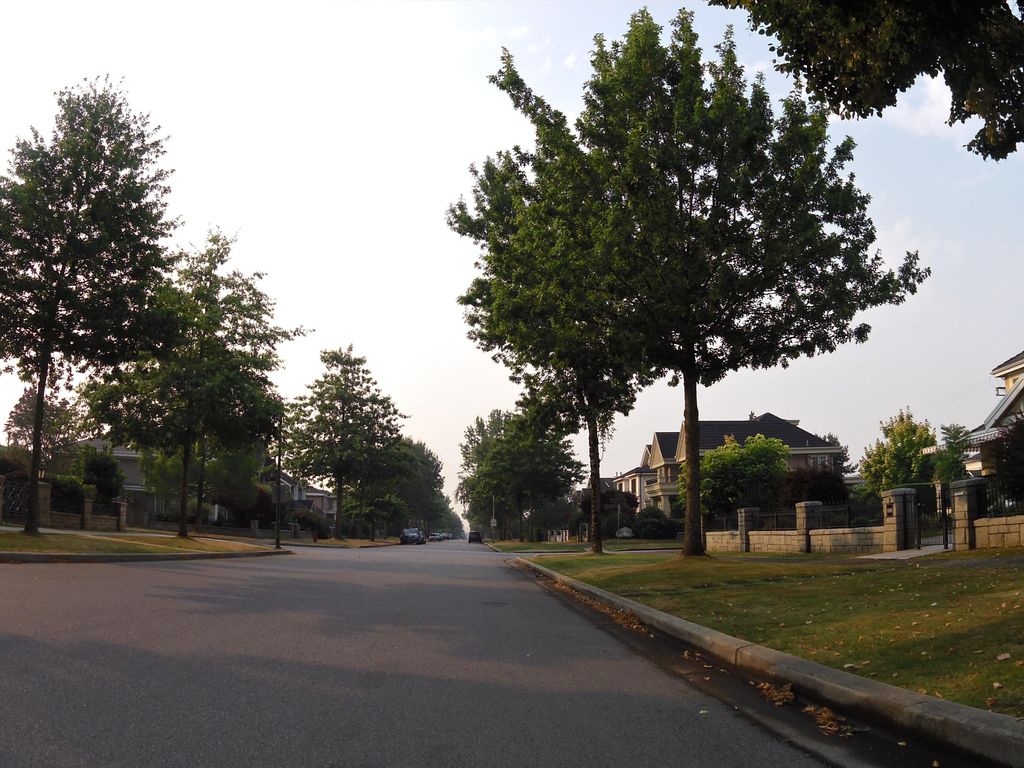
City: vancouver